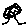
Label: tree